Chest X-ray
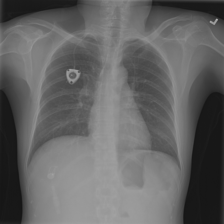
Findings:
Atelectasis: negative
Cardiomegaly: negative
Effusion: negative
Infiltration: negative
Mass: negative
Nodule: negative
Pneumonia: negative
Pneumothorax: negative
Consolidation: negative
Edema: negative
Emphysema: negative
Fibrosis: negative
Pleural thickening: negative
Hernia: negative